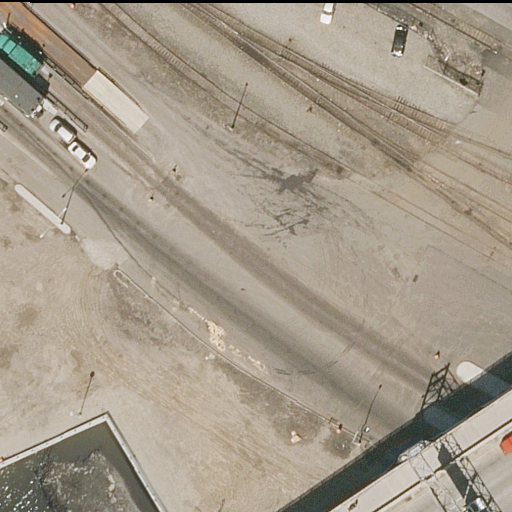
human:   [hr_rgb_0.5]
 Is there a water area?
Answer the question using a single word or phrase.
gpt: yes

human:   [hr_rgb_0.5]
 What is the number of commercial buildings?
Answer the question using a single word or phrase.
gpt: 0

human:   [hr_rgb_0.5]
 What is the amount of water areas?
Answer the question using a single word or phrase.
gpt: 1

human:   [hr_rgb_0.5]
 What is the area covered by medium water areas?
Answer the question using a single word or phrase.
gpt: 422m2

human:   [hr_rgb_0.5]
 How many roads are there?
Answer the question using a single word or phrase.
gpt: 3

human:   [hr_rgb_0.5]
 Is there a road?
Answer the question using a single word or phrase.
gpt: yes

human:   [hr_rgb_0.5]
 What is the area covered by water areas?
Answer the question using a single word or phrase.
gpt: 422m2

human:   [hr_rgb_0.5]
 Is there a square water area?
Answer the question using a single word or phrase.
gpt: no

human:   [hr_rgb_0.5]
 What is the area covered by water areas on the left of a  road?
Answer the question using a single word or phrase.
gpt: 422m2

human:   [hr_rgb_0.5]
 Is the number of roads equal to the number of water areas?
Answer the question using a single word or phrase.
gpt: no

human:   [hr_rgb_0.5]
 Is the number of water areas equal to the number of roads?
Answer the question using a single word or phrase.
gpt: no

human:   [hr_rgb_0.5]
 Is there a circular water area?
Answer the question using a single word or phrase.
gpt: no

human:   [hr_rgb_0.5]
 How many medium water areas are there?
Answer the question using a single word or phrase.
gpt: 1

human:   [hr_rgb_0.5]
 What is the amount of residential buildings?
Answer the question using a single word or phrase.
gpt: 0

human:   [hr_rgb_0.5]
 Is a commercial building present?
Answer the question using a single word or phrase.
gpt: no

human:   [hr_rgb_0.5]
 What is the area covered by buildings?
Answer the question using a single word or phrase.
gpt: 0m2

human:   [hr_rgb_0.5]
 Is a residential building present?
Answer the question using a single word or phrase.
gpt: no

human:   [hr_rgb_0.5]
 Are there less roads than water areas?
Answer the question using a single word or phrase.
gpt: no

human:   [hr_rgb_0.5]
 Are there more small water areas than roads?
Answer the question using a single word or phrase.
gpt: no

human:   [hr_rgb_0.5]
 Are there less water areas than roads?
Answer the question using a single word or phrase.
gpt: yes

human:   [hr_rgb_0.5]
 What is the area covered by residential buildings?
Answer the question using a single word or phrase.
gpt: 0m2

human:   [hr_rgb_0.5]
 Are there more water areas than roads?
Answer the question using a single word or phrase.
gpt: no

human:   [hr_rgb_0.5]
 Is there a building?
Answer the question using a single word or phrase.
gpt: no

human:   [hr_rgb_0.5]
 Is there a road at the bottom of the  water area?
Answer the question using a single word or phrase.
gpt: yes

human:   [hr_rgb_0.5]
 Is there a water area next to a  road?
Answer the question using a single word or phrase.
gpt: yes

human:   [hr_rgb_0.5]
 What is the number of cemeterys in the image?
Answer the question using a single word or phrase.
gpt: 0

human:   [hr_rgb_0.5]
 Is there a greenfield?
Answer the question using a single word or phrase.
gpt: no

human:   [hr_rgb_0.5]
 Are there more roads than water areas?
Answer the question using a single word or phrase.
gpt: yes

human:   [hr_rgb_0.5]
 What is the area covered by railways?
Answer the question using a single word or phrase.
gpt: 0m2

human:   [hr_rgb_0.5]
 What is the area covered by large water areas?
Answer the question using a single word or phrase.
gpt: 0m2

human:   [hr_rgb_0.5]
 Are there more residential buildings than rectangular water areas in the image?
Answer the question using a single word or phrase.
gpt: no

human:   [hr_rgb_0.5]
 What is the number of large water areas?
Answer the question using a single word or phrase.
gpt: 0

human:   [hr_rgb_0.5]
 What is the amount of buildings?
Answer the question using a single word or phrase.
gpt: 0

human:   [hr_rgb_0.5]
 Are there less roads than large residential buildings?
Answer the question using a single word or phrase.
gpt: no

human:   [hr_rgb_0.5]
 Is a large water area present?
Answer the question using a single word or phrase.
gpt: no

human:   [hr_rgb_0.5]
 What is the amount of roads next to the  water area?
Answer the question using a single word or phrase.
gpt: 3

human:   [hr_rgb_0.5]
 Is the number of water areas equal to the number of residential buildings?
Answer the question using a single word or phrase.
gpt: no

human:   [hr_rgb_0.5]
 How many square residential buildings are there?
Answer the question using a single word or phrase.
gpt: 0

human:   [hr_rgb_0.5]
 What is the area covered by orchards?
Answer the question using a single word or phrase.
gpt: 0m2

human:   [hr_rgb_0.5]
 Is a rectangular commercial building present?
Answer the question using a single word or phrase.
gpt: no

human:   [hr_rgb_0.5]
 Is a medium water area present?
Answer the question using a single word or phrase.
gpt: yes

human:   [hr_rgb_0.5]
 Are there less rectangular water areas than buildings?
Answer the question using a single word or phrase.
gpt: no

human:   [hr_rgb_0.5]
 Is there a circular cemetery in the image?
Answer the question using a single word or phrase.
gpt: no

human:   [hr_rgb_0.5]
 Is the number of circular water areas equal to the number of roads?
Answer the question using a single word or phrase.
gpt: no

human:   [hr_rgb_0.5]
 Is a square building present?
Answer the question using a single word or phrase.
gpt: no

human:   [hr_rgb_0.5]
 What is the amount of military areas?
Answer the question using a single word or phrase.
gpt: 0

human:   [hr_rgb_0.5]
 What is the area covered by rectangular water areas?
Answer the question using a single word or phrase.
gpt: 422m2

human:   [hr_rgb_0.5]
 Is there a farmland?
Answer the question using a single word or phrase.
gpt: no

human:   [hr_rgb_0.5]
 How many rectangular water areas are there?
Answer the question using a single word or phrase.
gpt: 1

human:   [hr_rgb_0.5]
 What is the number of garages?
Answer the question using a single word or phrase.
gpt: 0

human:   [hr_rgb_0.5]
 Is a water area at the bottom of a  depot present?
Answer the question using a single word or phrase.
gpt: no

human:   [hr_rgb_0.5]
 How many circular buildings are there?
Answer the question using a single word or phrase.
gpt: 0

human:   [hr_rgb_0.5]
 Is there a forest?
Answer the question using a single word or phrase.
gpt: no

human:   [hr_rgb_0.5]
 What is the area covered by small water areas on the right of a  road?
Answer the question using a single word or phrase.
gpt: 0m2

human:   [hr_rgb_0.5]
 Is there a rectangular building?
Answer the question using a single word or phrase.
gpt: no

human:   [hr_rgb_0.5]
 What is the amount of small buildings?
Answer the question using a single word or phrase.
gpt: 0

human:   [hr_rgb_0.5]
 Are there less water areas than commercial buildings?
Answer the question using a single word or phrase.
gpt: no

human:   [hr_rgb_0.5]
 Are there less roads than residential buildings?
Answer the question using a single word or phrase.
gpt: no

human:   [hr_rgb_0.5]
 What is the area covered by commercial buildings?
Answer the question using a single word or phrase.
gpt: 0m2

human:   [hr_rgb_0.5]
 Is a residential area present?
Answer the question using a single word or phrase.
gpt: no

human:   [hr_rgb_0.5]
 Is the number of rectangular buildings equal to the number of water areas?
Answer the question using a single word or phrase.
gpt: no

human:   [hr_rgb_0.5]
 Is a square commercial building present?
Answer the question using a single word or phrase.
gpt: no

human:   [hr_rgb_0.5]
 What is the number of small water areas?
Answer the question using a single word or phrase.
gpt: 0

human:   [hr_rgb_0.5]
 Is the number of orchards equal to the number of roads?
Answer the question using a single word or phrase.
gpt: no